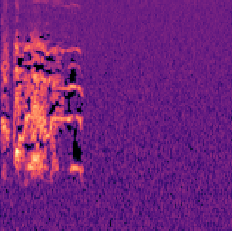
Sound class: Rooster